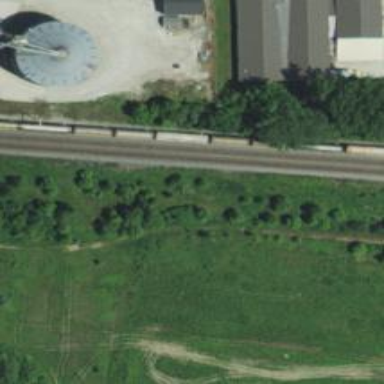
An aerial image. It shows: Railway spur service.